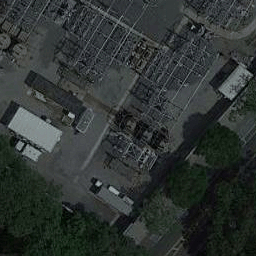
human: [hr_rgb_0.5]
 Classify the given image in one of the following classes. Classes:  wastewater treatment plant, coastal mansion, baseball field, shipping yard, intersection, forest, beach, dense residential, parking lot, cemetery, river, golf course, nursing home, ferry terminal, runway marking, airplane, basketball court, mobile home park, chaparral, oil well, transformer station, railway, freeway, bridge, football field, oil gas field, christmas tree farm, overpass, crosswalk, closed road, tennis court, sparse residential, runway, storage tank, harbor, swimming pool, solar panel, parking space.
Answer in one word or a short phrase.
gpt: transformer station